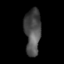
Tissue: skin
Cell type: Others
Senescence score: 0.6797
Nuclear area (px): 726
Mean DAPI intensity: 76.59